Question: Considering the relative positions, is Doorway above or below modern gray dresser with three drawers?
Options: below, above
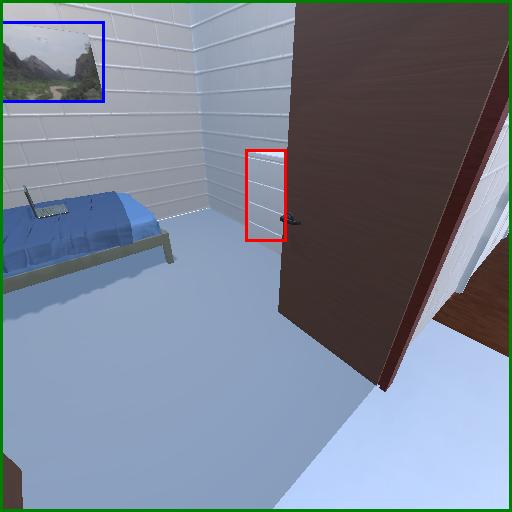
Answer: below